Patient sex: M
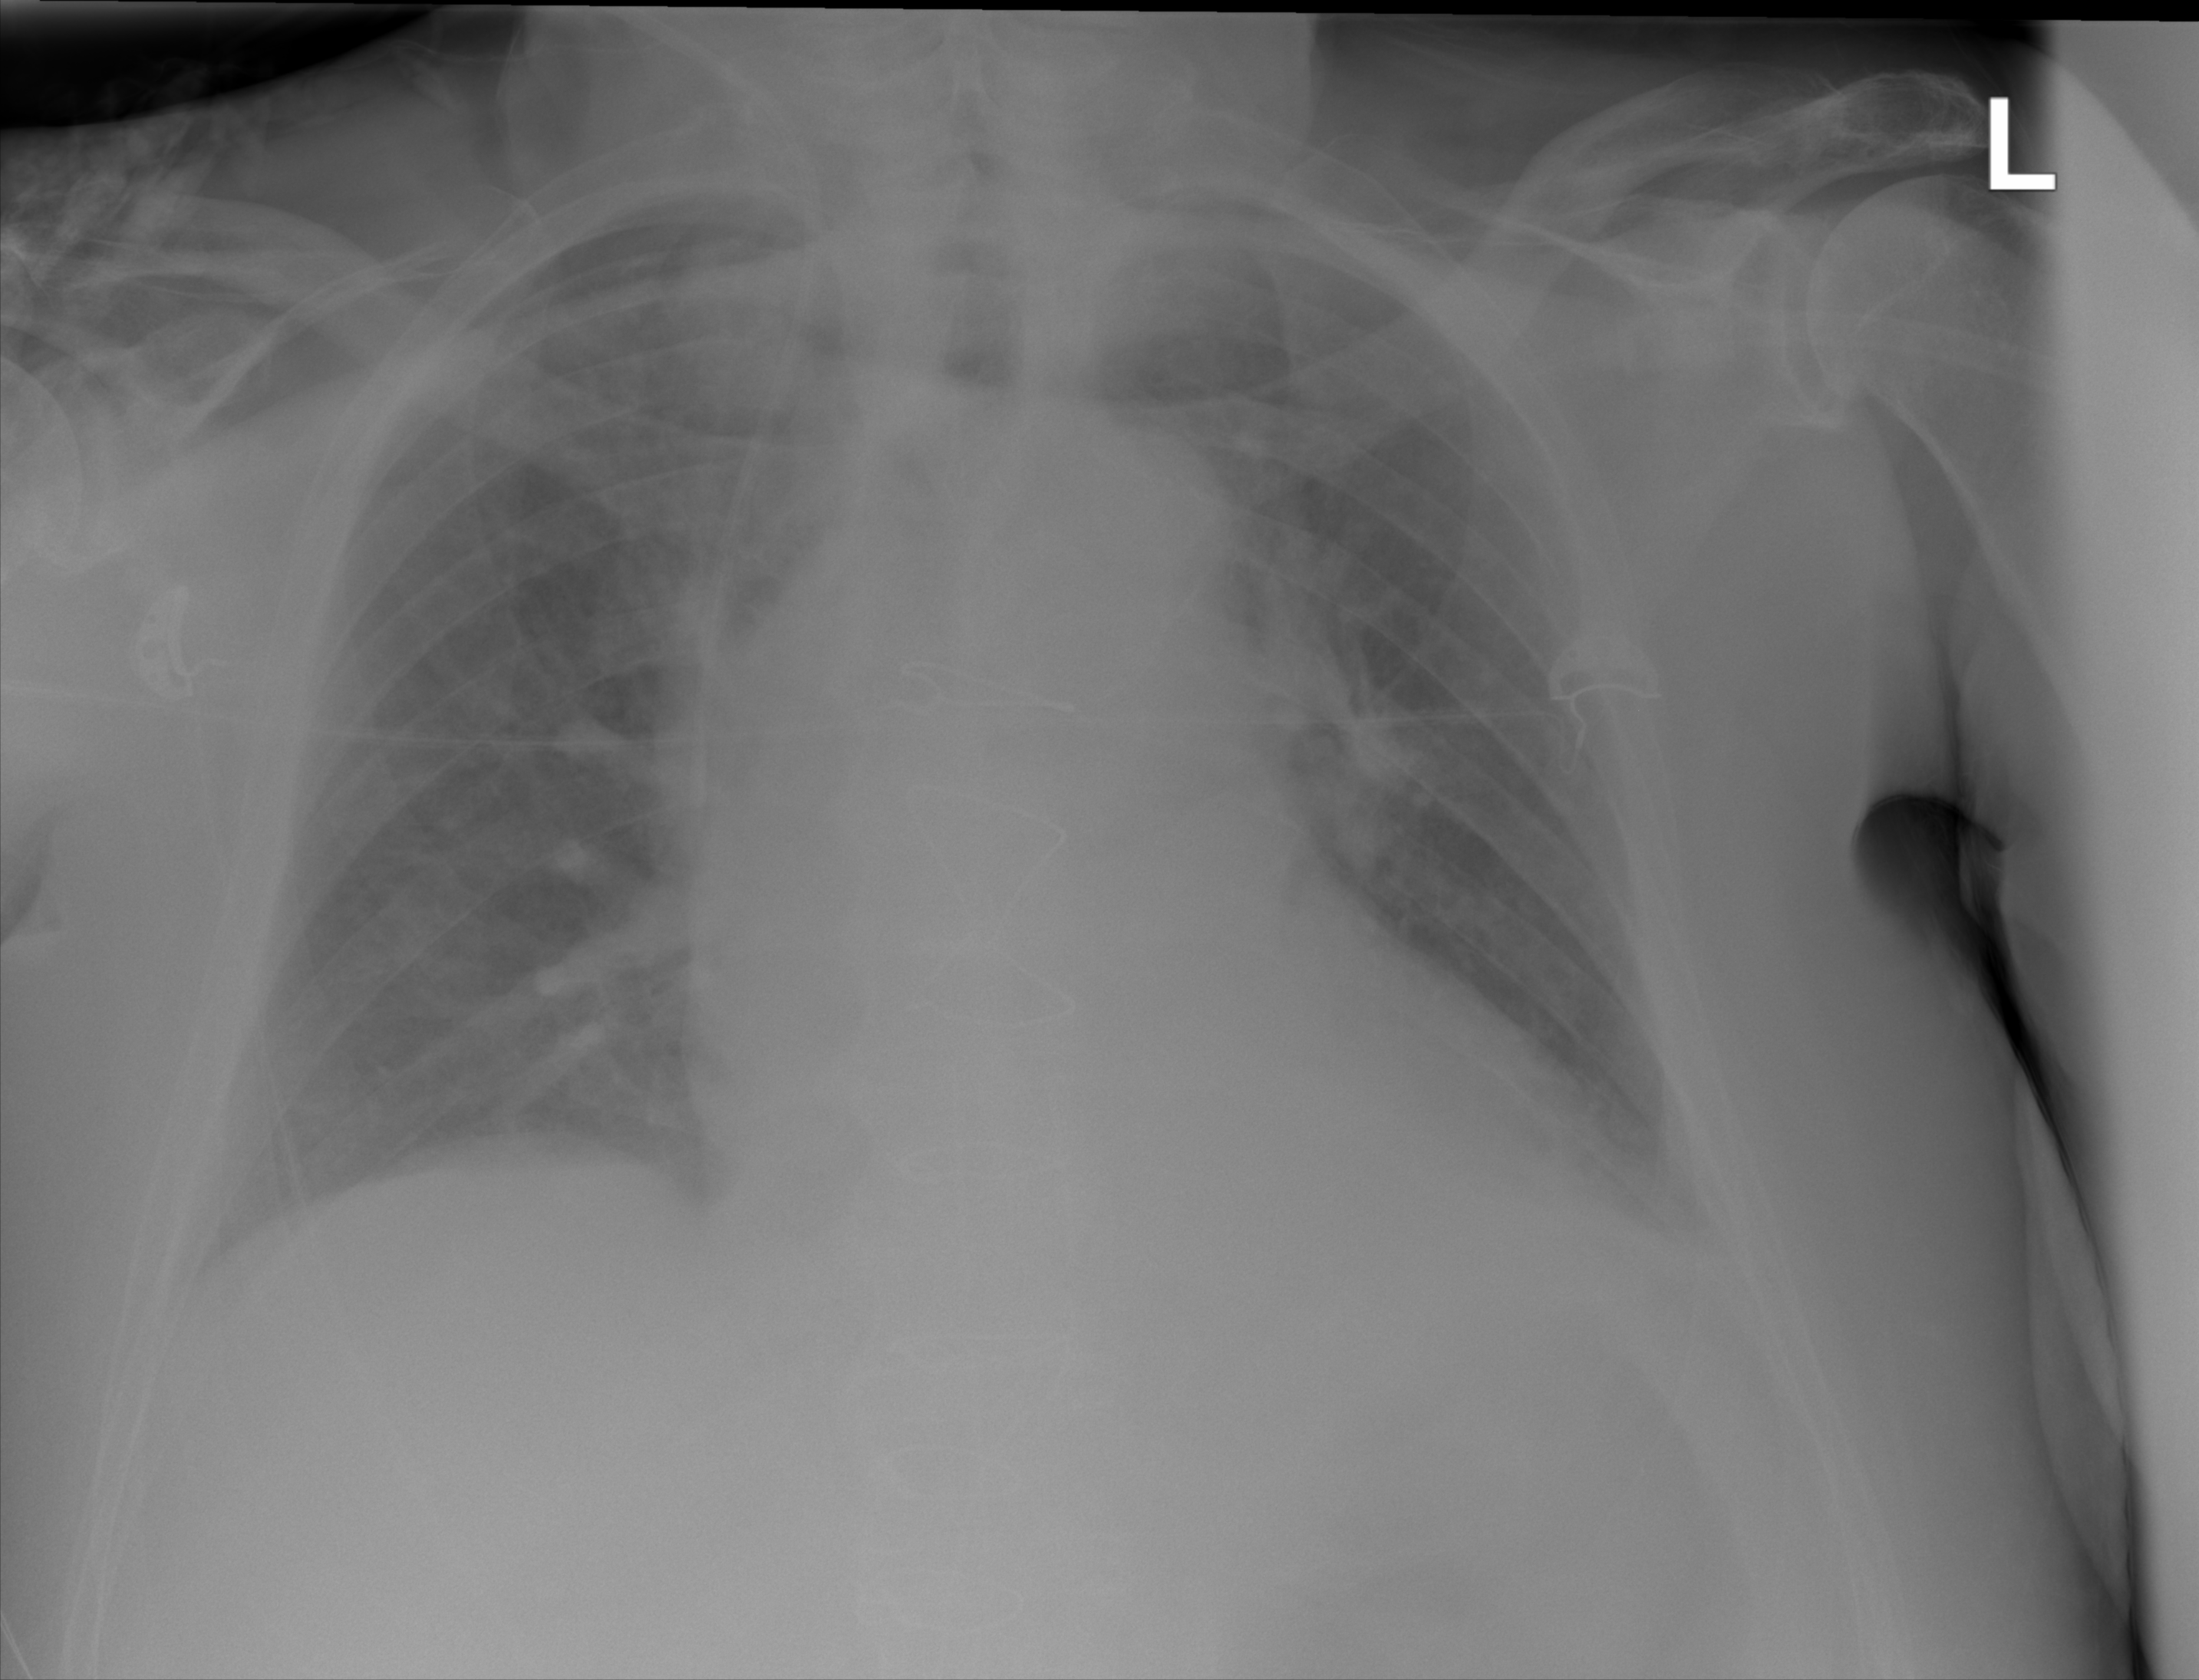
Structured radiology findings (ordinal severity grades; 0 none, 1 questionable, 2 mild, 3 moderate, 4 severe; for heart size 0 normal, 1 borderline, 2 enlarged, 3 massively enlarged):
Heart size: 2
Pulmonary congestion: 0
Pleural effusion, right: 0
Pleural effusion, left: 1
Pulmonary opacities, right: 0
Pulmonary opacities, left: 0
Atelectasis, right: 0
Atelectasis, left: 0